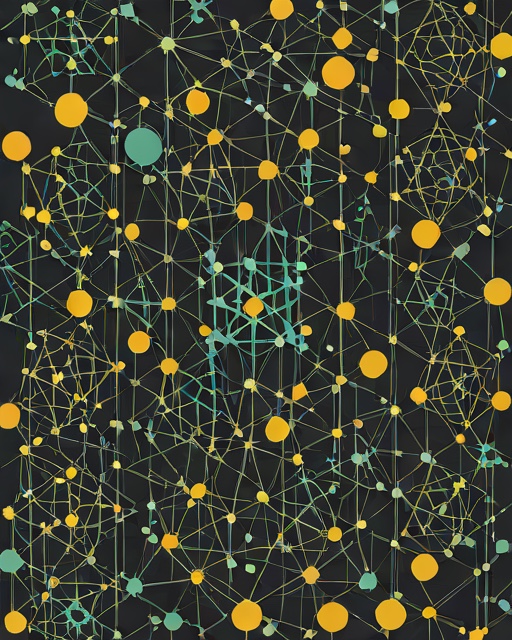
Category: Graduation